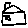
Label: house